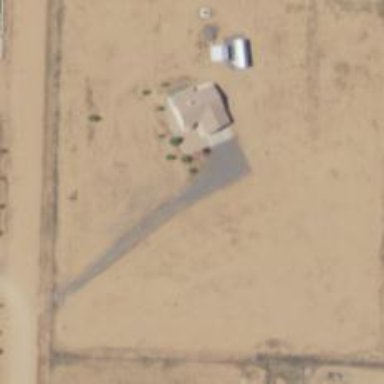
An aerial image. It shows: Driveway leading to service road.